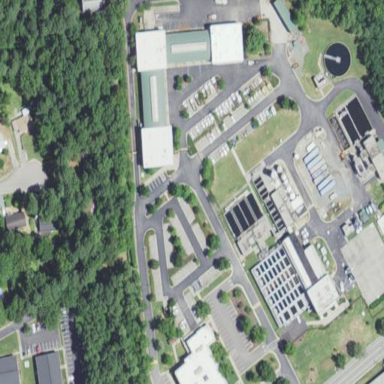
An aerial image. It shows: Man-made water works facility.